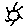
Label: sun